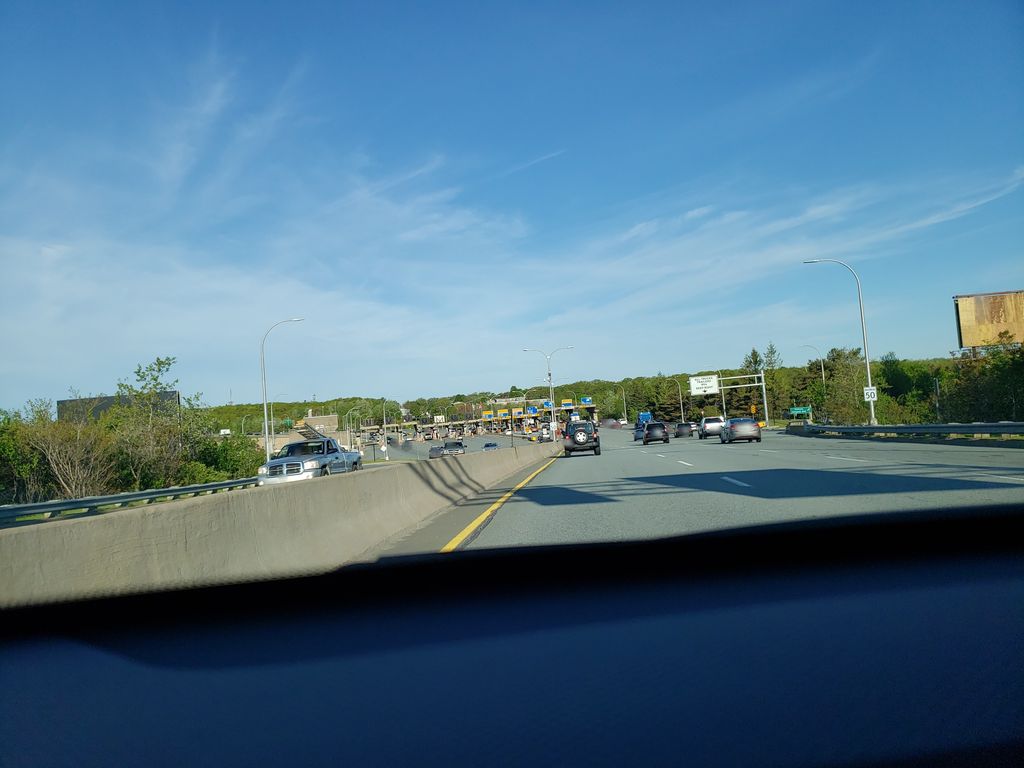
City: halifax